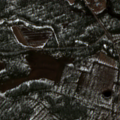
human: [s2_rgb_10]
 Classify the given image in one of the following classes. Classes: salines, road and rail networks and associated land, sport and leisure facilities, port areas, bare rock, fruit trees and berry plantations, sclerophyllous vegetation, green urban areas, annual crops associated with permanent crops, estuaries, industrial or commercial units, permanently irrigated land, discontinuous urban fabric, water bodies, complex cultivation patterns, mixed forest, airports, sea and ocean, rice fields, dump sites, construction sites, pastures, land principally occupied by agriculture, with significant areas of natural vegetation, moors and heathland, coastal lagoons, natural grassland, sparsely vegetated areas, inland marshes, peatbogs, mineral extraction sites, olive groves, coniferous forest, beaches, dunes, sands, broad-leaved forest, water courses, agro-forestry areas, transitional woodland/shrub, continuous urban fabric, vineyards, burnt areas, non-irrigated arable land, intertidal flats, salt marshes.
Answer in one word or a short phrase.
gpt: coniferous forest, transitional woodland/shrub